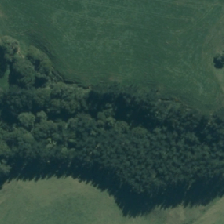
Land cover: indigenous_forest